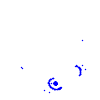
Particle: pion